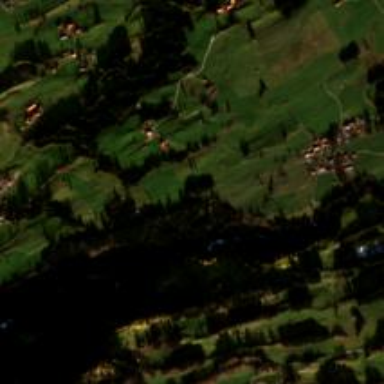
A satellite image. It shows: Small hamlet.